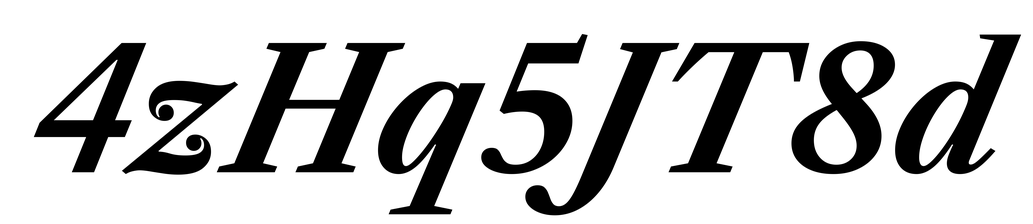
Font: LibreCaslonText-Italic_Bold_Italic